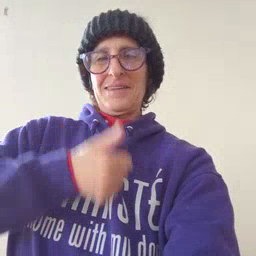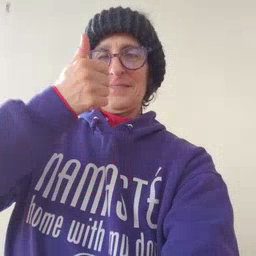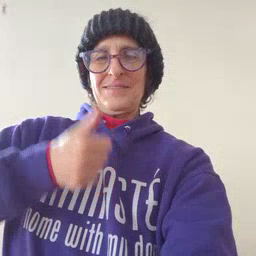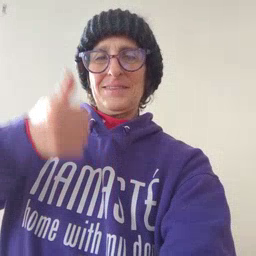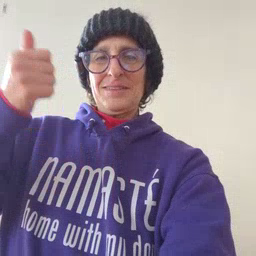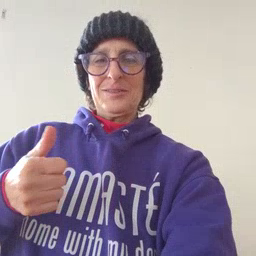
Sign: every